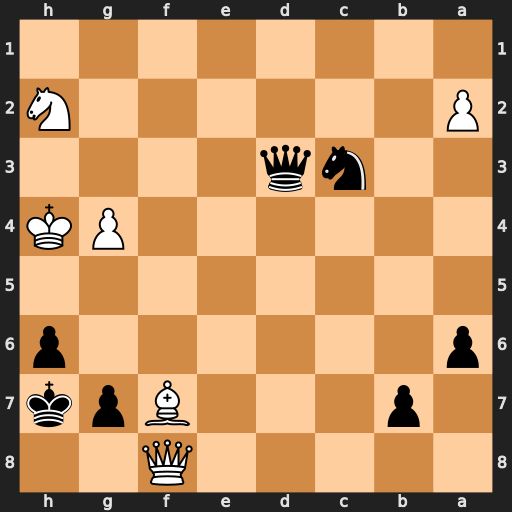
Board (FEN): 5Q2/1p3Bpk/p6p/8/6PK/2nq4/P6N/8
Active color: b
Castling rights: -
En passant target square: -
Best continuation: g5+ Kh5 Qh3#